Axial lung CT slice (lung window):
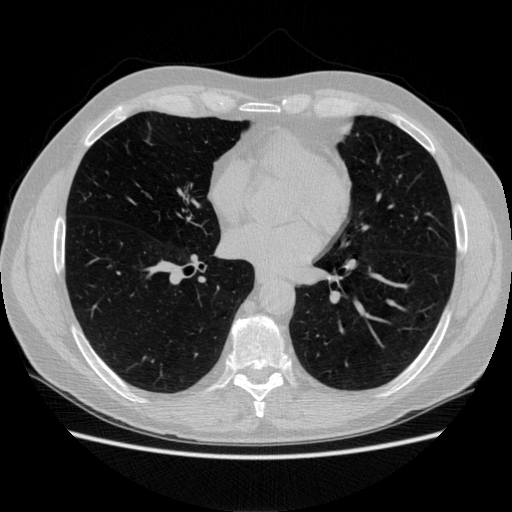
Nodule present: no